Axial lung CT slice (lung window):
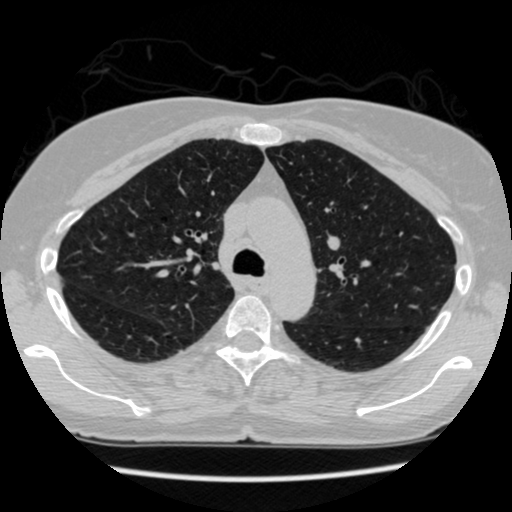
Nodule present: no